Interaction volume radius: 10 \u00c5
Interaction volume height: 10 \u00c5
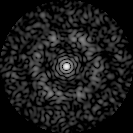
Disorder parameter: 0.8154